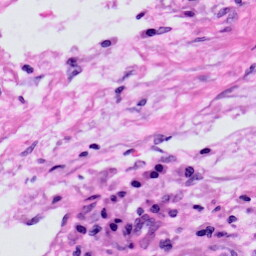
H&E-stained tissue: Skin